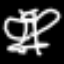
Label: angel